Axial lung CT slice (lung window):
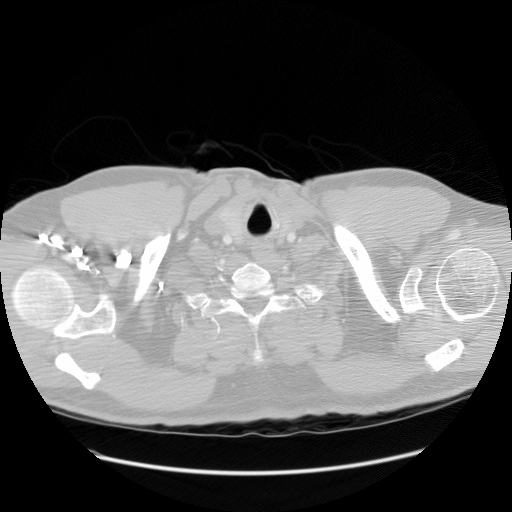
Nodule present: no